Interaction volume radius: 10 \u00c5
Interaction volume height: 10 \u00c5
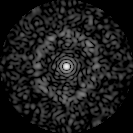
Disorder parameter: 0.8468